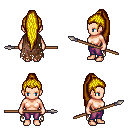
a pixel art fantasy rpg character, female body template, human, light skin, brown tattered cape, magenta pants, blonde extra-long topknot hairstyle, spear, four views (front, back, left, right), 2x2 character sprite sheet, small pixel art, hard edges, no anti-aliasing